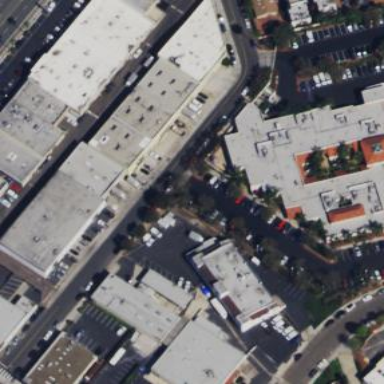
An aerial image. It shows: Commercial building.